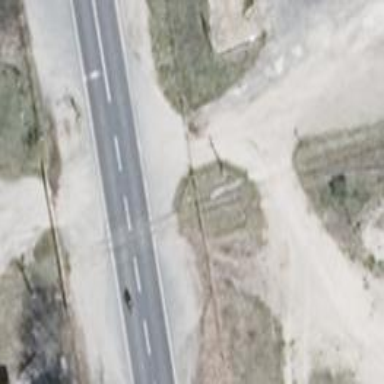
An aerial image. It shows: Asphalt road with primary highway designation. The sidewalk on the right also has asphalt surface.